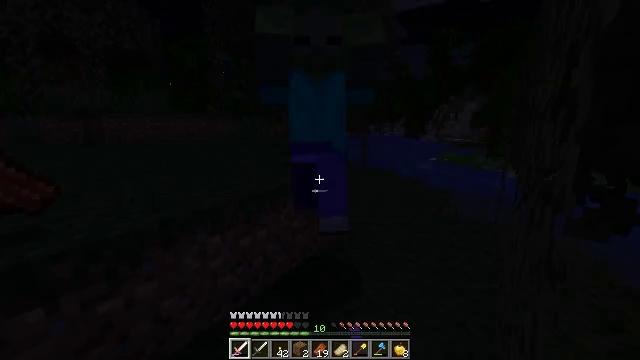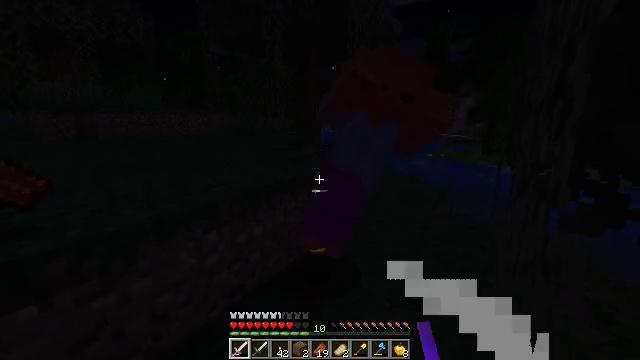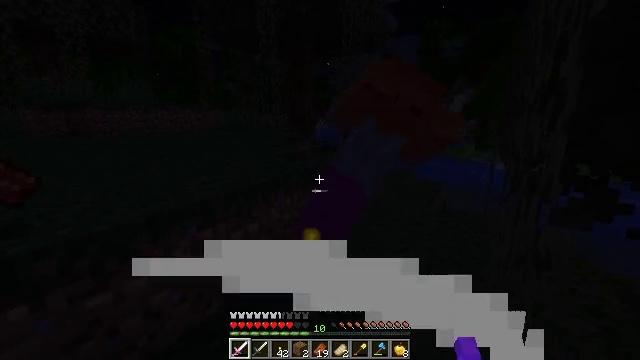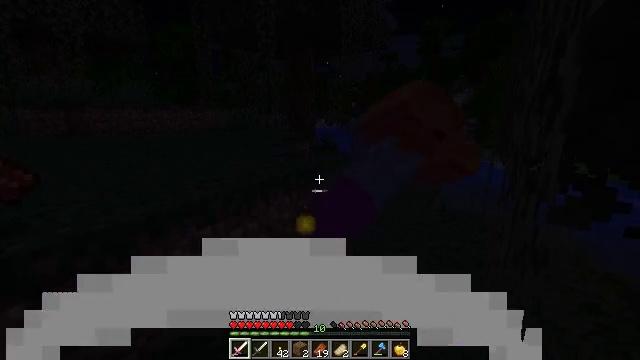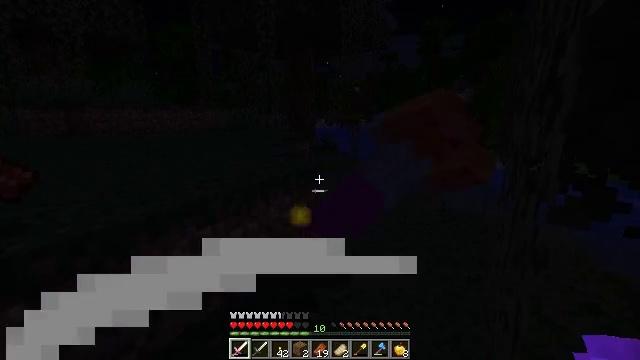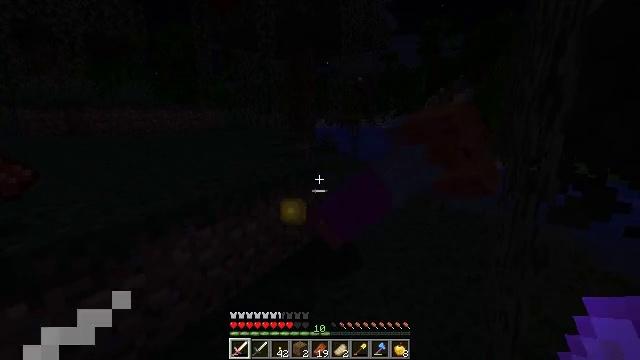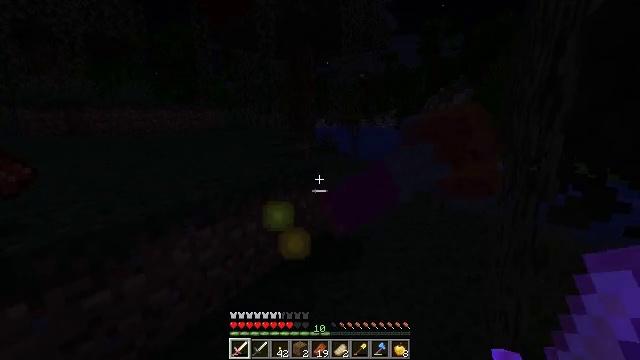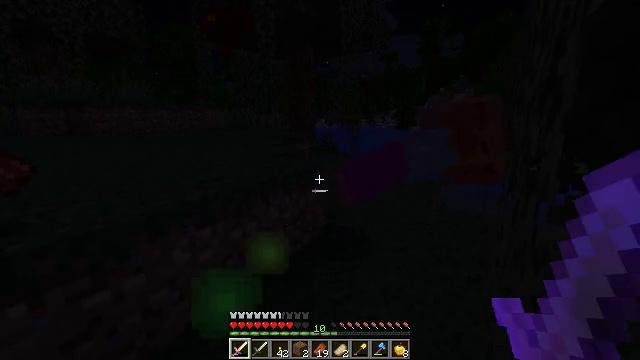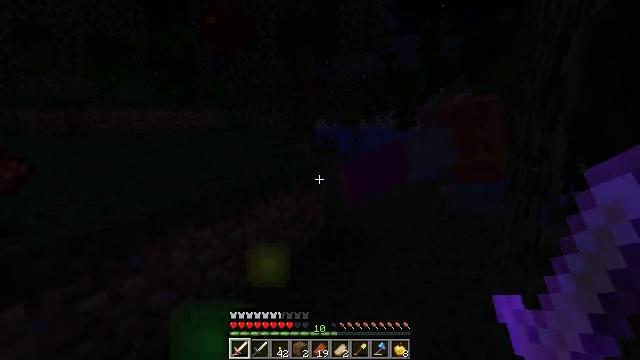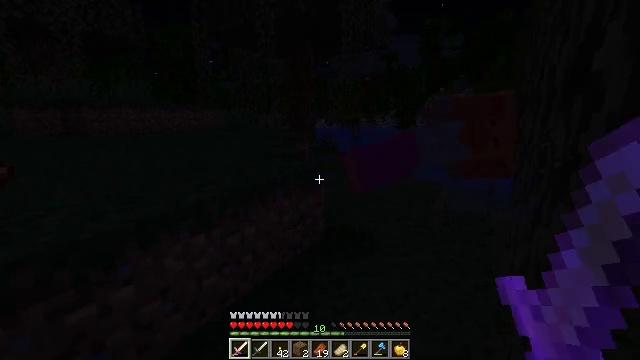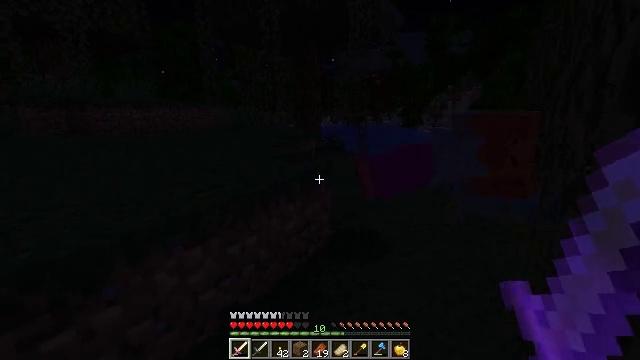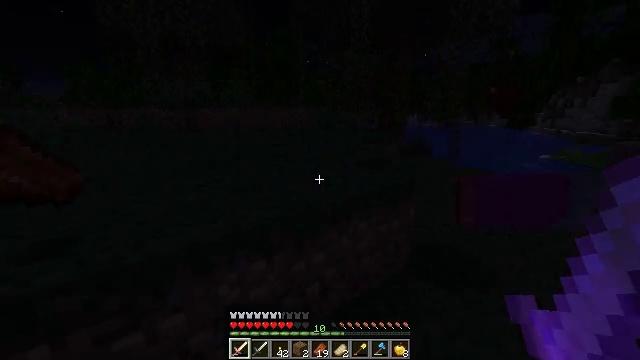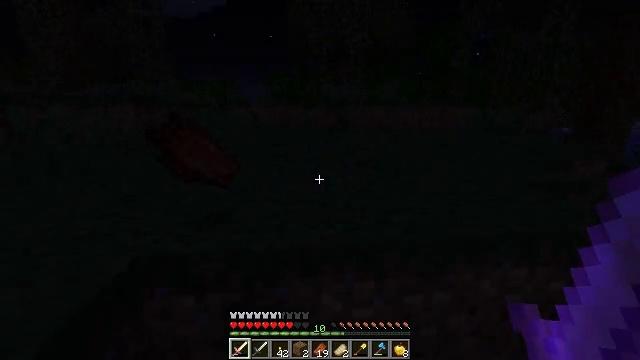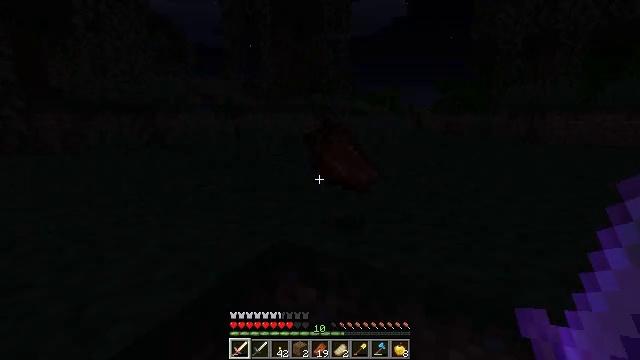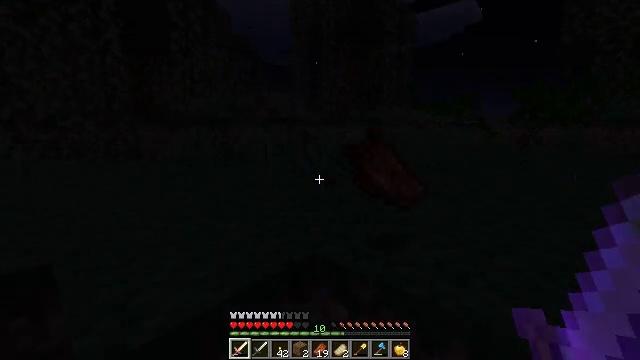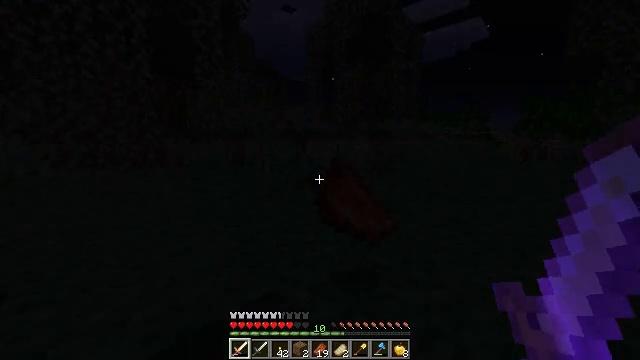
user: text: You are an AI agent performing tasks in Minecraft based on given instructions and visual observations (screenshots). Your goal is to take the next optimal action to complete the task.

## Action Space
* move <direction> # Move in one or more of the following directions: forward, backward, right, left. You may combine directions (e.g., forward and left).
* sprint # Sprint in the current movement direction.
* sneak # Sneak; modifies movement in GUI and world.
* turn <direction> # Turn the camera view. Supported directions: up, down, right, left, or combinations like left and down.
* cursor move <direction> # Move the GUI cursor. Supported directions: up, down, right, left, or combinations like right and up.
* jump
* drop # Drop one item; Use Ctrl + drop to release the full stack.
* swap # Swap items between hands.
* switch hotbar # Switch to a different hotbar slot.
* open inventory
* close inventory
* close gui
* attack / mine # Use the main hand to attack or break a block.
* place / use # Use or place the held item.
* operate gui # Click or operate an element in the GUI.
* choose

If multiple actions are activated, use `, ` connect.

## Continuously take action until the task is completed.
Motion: motion action
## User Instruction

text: Collect dirt by holding left button.
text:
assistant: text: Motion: no_op
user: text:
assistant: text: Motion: turn right
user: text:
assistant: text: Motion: no_op
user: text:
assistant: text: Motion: no_op
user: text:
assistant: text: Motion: no_op
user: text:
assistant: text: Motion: no_op
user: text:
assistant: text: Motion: no_op
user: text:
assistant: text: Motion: move forward
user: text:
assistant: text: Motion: move forward
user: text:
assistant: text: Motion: move forward, turn left
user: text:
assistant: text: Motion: move forward, turn left
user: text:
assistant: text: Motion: move forward and move right, turn left
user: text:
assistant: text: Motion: move forward and move right, sprint, turn left and up
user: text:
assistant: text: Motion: move forward and move right, sprint, turn left and up
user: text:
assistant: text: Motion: move forward and move right, sprint, turn left, jump
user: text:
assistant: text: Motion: move forward and move right, sprint, turn left, jump
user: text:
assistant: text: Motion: move forward and move right, sprint, turn left, jump
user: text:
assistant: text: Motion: move forward and move right, sprint, turn left and down, jump
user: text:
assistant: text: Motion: move forward and move right, sprint, turn left and down, jump
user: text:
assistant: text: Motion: move forward and move right, sprint, turn left, jump
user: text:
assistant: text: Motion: move forward and move right, sprint, turn left, jump
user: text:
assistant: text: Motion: move forward and move right, sprint, turn left, jump
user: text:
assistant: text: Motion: move forward and move right, sprint, turn left, jump
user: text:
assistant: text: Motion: move forward and move right, sprint, jump
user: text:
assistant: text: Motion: move forward and move right, sprint, jump
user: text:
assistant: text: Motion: move forward and move right, sprint, jump
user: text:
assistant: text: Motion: move forward, sprint, turn left and down, jump
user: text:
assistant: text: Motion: move forward, sprint, turn left and down, jump
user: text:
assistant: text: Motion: move forward, sprint, turn left and down, jump
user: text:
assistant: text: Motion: move forward, sprint, turn left, jump